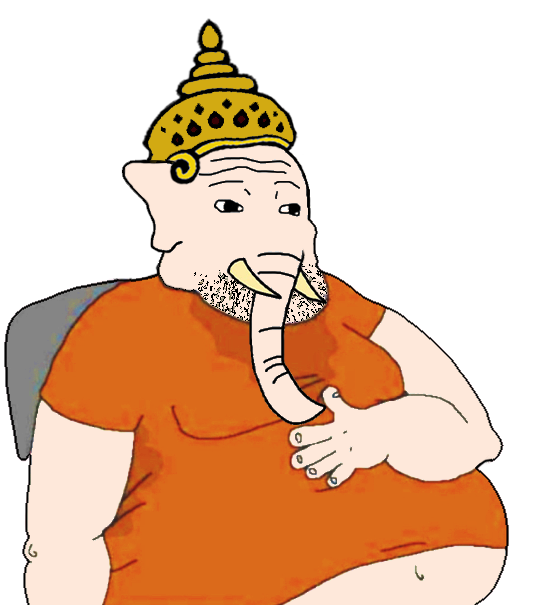
Label: 5_Blobjak